Aerial crown-view tile of a tropical tree (Barro Colorado Island, Panama), acquired 20241014:
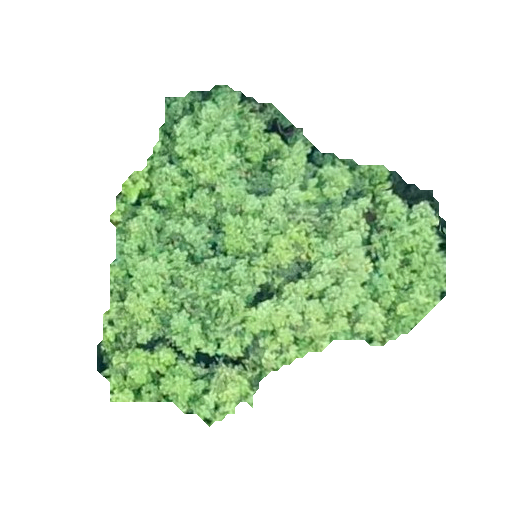
Species: Protium stevensonii
GBIF accepted scientific name: Tetragastris panamensis
Crown area: 118.964 m²